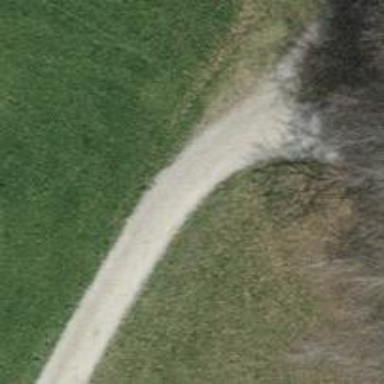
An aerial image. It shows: Track with compacted grade2 surface.